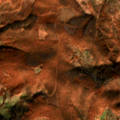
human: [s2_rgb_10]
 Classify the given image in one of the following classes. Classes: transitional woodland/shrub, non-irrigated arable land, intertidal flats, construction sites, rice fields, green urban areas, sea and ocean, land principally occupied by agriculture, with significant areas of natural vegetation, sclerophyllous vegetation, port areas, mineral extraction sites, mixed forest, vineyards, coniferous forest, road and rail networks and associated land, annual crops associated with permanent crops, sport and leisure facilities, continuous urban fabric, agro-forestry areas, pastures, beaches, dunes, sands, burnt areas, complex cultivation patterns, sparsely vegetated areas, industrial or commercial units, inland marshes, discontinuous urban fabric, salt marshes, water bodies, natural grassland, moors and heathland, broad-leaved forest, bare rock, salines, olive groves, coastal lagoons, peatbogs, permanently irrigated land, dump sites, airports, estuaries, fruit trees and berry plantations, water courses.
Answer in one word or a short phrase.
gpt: land principally occupied by agriculture, with significant areas of natural vegetation, broad-leaved forest, natural grassland, transitional woodland/shrub